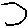
Label: hexagon